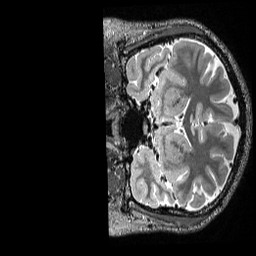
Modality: T2w
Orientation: coronal
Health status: healthy
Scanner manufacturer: siemens
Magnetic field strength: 3 T
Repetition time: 3.2 s
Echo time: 0.565 s